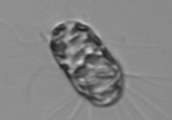
Label: Corethron_hystrix